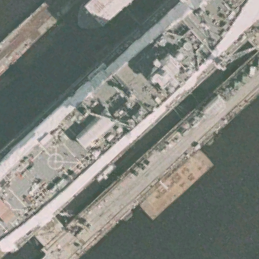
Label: combat